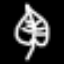
Label: leaf